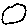
Label: circle